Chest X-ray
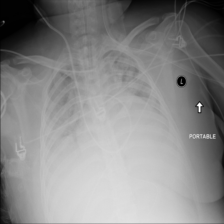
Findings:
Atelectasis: negative
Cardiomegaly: negative
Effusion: negative
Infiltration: negative
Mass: negative
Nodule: negative
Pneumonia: negative
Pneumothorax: negative
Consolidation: negative
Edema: negative
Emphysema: negative
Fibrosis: negative
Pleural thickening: negative
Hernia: negative